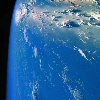
Label: water